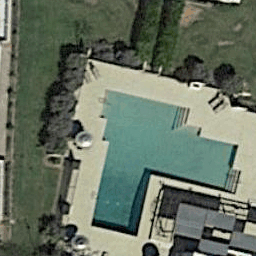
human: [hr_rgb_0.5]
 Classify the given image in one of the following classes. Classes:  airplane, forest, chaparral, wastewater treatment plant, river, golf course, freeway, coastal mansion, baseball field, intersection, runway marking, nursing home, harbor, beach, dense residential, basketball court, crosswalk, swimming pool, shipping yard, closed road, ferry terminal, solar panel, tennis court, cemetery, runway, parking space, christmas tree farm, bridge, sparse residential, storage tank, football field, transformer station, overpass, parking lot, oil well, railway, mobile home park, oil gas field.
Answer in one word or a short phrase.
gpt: swimming pool